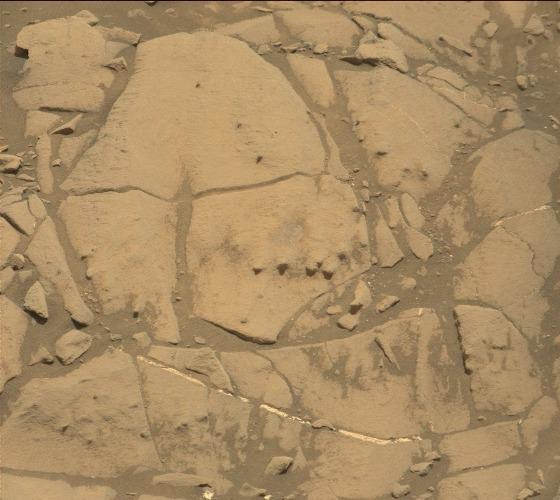
Terrain classes present: Bedrock, Gravel / Sand / Soil, Rock, Shadow